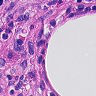
Metastatic tissue present: no